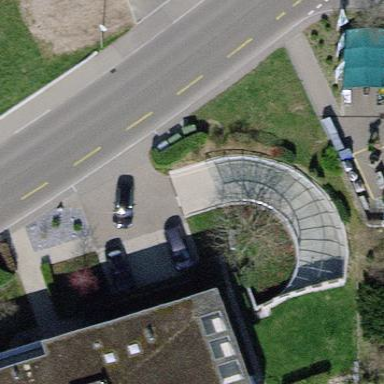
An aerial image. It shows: View of roof of building.